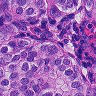
Metastatic tissue present: yes